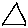
Label: triangle